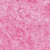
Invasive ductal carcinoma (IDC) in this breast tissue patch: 0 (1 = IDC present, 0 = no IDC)